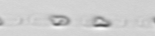
Label: Skeletonema